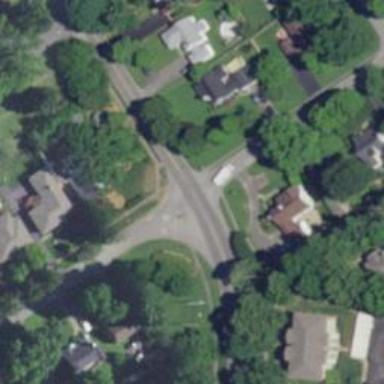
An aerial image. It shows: Residential road with sidewalk on the left.